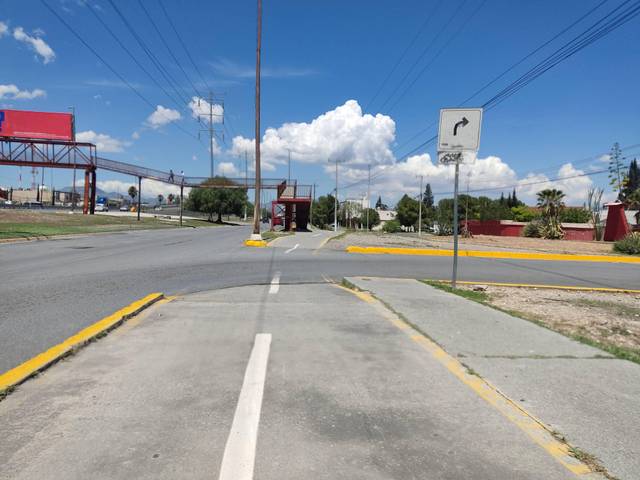
Region: Mexico
Coordinates: 25.43, -100.951